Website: lowes
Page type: billing-address
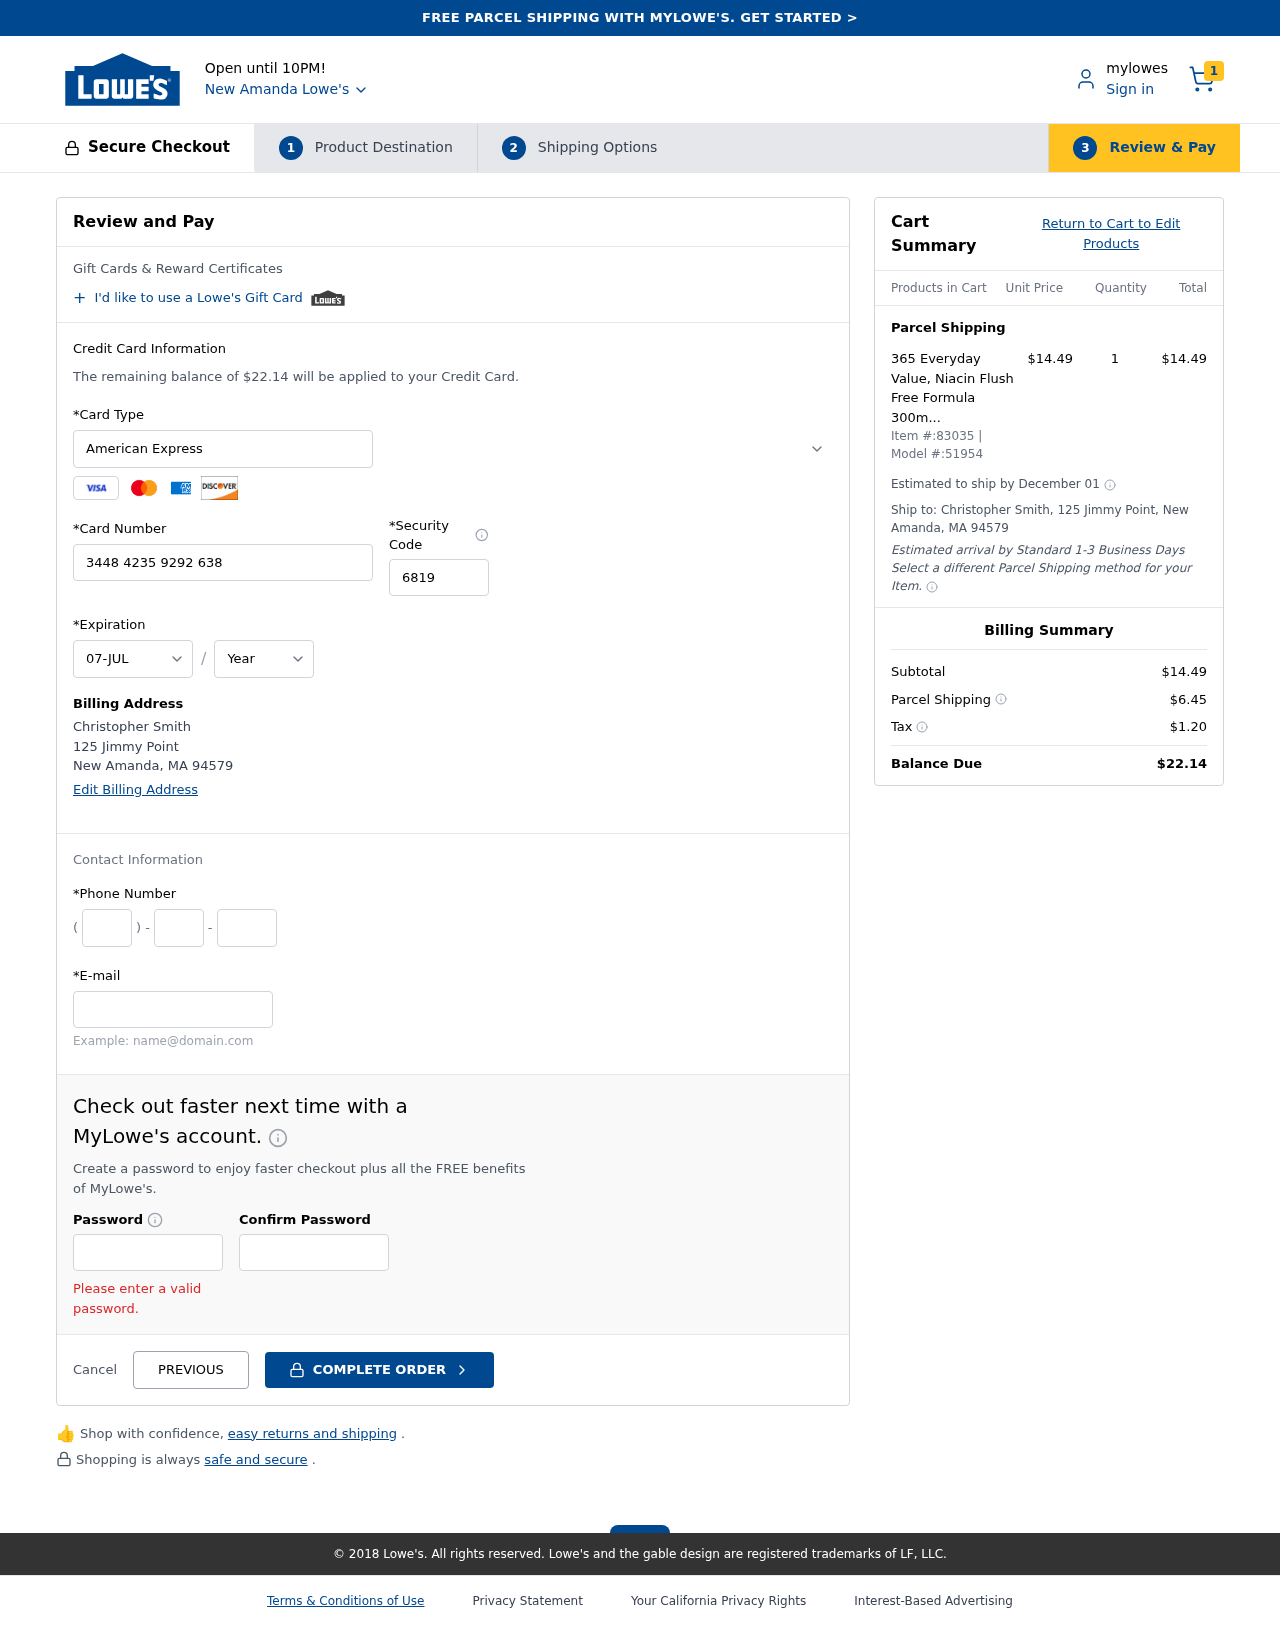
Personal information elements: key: PII_CARD_CVV
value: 6819
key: PII_CARD_EXPIRY_MONTH
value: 07
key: PII_CARD_EXPIRY_YEAR
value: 26
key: PII_CARD_NUMBER
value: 3448 4235 9292 638
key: PII_CARD_TYPE
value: American Express
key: PII_CITY
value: New Amanda
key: PII_CITY_STATE_ZIP
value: New Amanda, MA 94579
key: PII_EMAIL
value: christopher.smith@gmail.com
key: PII_FULLNAME
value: Christopher Smith
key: PII_PHONE_AREA
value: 202
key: PII_PHONE_PREFIX
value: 838
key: PII_PHONE_SUFFIX
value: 8000
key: PII_STREET
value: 125 Jimmy Point
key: PII_FULLNAME2
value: Christopher Smith
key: PII_STREET2
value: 125 Jimmy Point
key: PII_CITY_STATE_ZIP2
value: New Amanda, MA 94579
Product elements: key: PRODUCT1_NAME
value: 365 Everyday Value, Niacin Flush Free Formula 300mg, 120 ct
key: PRODUCT1_PRICE
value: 14.49
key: PRODUCT1_QUANTITY
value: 1
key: PRODUCT_ITEM_NUMBER
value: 83035
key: PRODUCT_MODEL_NUMBER
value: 51954
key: PRODUCT1_LINE_TOTAL
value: $14.49
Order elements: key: ORDER_NUM_ITEMS
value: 1
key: ORDER_TOTAL
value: $22.14
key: ORDER_SHIPPING_DATE
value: December 01
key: ORDER_SUBTOTAL
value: $14.49
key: ORDER_SHIPPING_COST
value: $6.45
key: ORDER_TAX
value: $1.20